Question: I'm trying to configure Jenkins Global Roles (Role-based Authorization Strategy plugin) via a groovy script that can be executed via <URL> or from the jenkins init directory on startup.
I've been able to set all the permissions I need for the role with the exception of two:
- -
I have been unable to find what params I need to add in my groovy code for these two role permissions. I've been able to apply them in the past using config as code but now I want to do it in groovy.
How is one expected to look these values up?
I've lucked out for the other permissions by finding other online examples.
E.g.
'''
adminPermissions.add(Permission.fromId("hudson.model.Run.Delete"));
adminPermissions.add(Permission.fromId("hudson.model.Hudson.UploadPlugins"));
'''
I've tried looking for examples online with no luck for this particular permission. I've also taken a look at the plugin source on <URL> with no luck.
'''
import hudson.*
import hudson.security.*
import jenkins.model.*
import java.util.*
import com.michelin.cio.hudson.plugins.rolestrategy.*
import com.synopsys.arc.jenkins.plugins.rolestrategy.*
import java.lang.reflect.*
import java.util.logging.*
import groovy.json.*
import jenkins.*
import com.michelin.cio.hudson.plugins.rolestrategy.*
// Turn security on
def roleBasedAuthenticationStrategy = new RoleBasedAuthorizationStrategy()
Jenkins.instance.setAuthorizationStrategy(roleBasedAuthenticationStrategy)
Constructor[] constrs = Role.class.getConstructors();
for (Constructor<?> c : constrs) {
c.setAccessible(true);
}
Method assignRoleMethod = RoleBasedAuthorizationStrategy.class.getDeclaredMethod("assignRole", String.class, Role.class, String.class);
assignRoleMethod.setAccessible(true);
Set<Permission> adminPermissions = new HashSet<Permission>();
adminPermissions.add(Permission.fromId("<what goes here?>"));
Role adminRole = new Role("admin", adminPermissions);
roleBasedAuthenticationStrategy.addRole(RoleBasedAuthorizationStrategy.GLOBAL, adminRole);
Jenkins.instance.save()
'''
Expected results: Permissions are ticked in the Global Roles section of the Jenkins UI.
Actual results: unchecked permissions as shown below

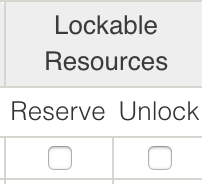
Answer: - -
this is available from:
'''
Logger logger = Logger.getLogger("")
Permission.getAll().each { p ->
logger.info(p.getId())
}
'''